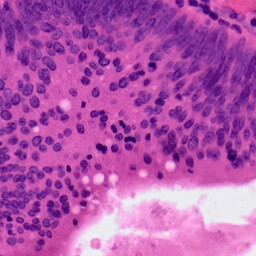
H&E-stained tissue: Colon